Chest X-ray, PA view. Patient: 60 years old, sex M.
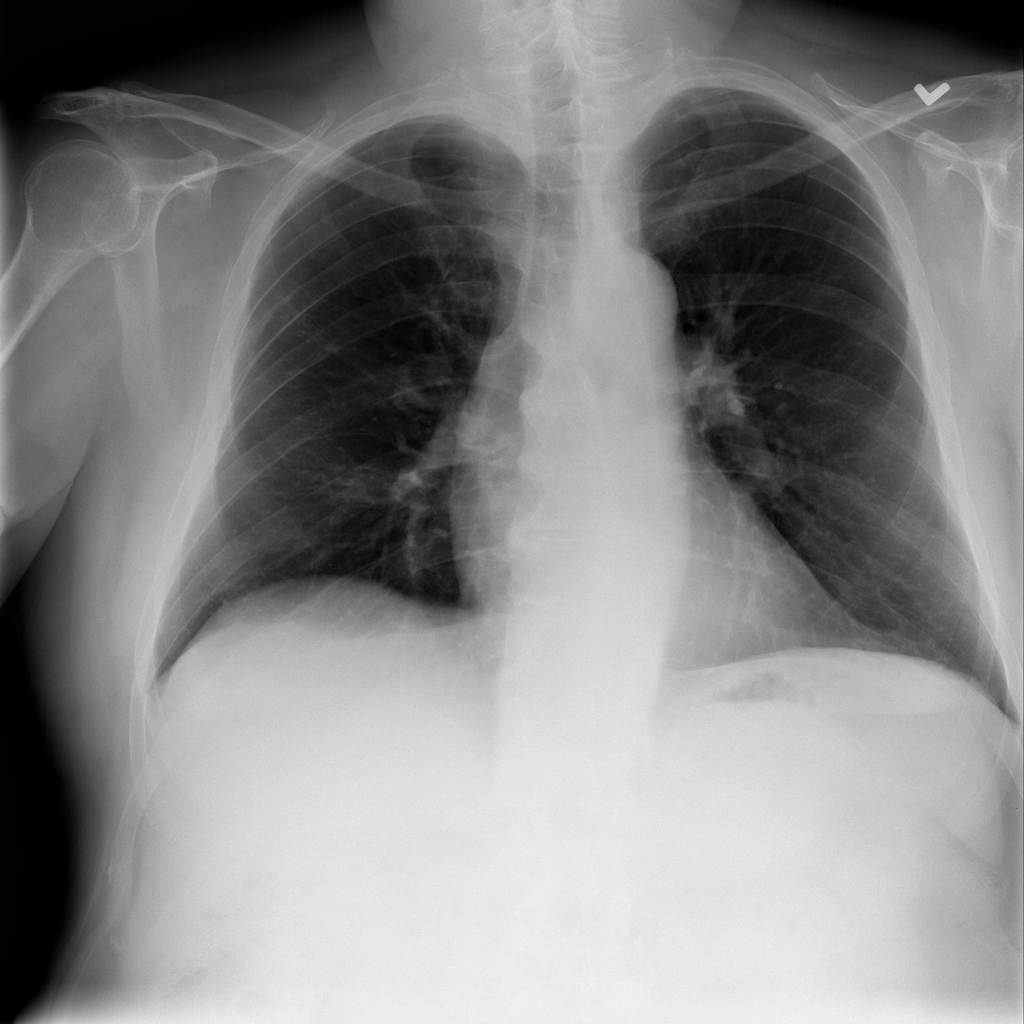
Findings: No Finding